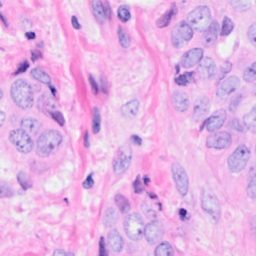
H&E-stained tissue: Breast